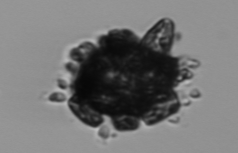
Label: Delphineis